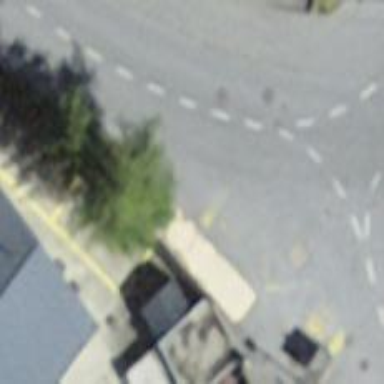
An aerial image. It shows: Bus stop with platform for public transport.